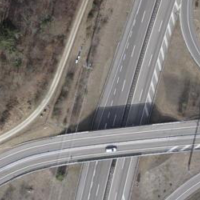
EUNIS habitat code: 57
Species observed at this site:
Pseudochorthippus parallelus